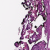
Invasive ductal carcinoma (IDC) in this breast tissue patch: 0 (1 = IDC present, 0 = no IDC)